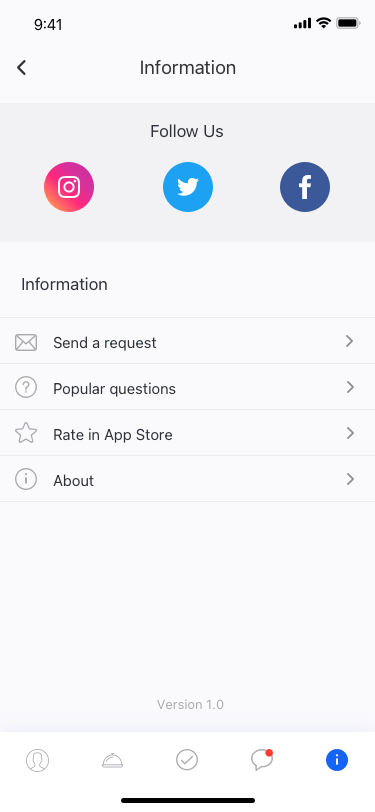
Text in this UI design:
Information
Follow Us
Information
Send a request
Popular questions
Rate in App Store
About
Version 1.0